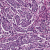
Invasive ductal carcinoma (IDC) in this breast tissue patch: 1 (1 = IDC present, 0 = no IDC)